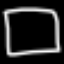
Label: square